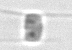
Label: Chaetoceros_similis